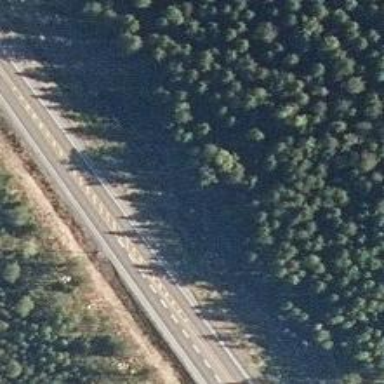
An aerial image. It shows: Asphalt road classified as trunk highway.